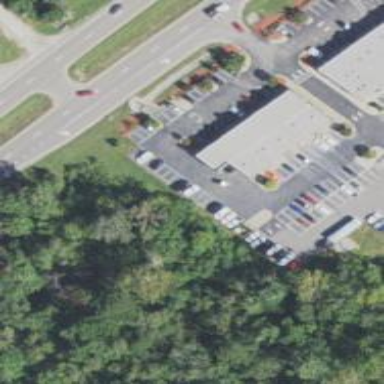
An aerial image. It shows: Car rental facility.